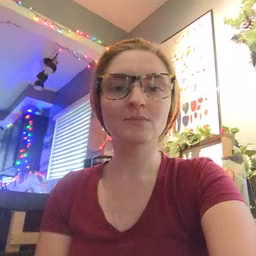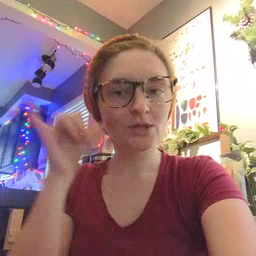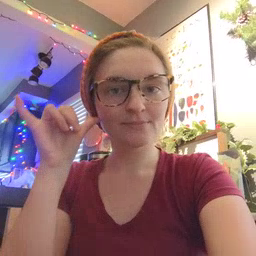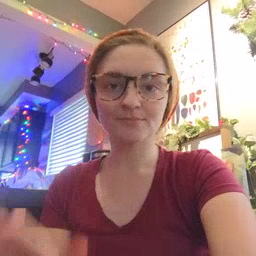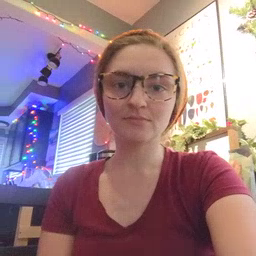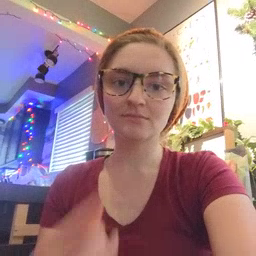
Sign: yesterday